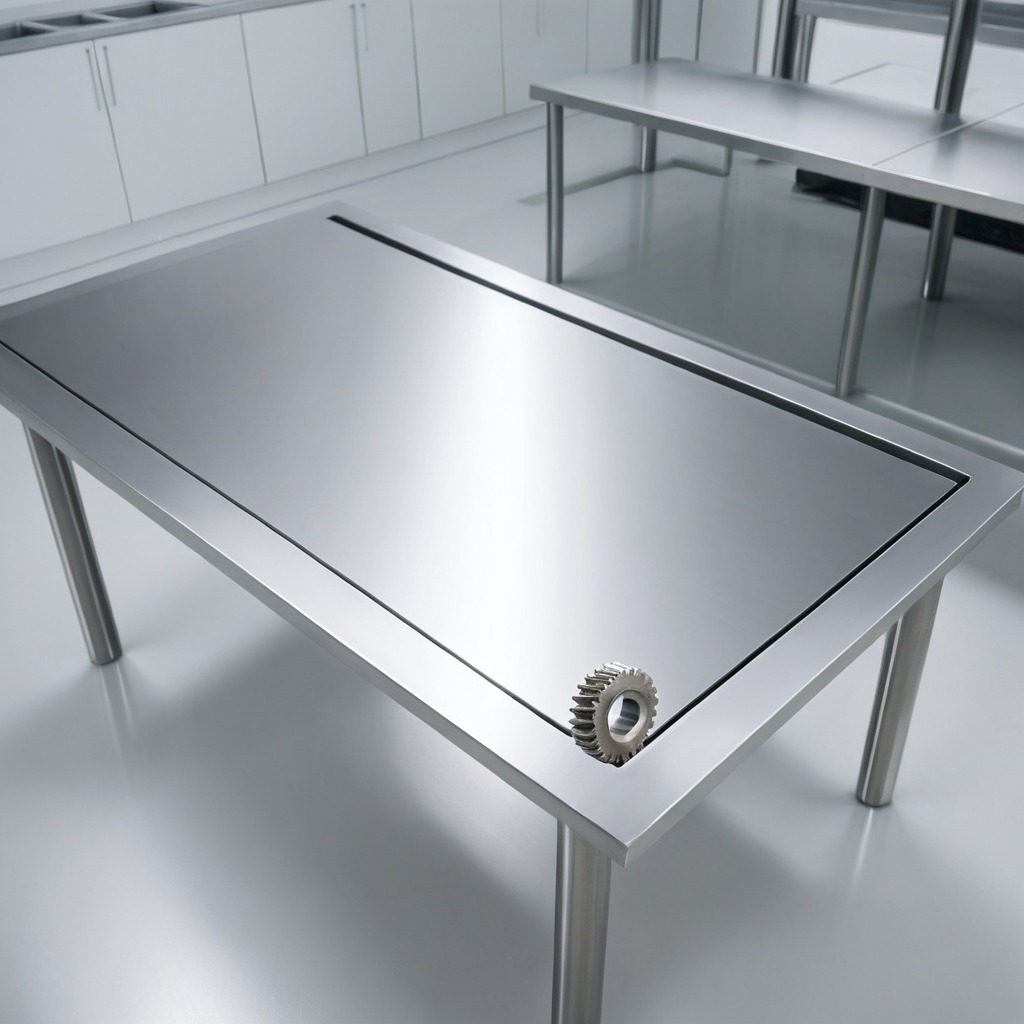
A steel gear with teeth lies on the stainless steel table in a high-end prototyping lab.